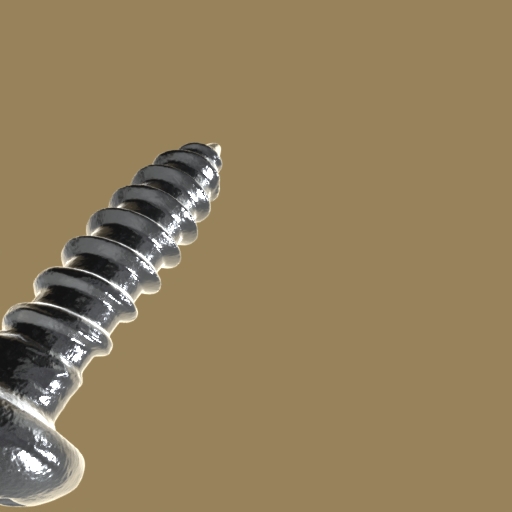
Label: screw